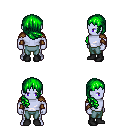
a pixel art fantasy rpg character, male body template, dark elf, purple skin, leather shoulder armor, teal pants, green right-swept hairstyle, cloth bracers, black shoes, four views (front, back, left, right), 2x2 character sprite sheet, small pixel art, hard edges, no anti-aliasing